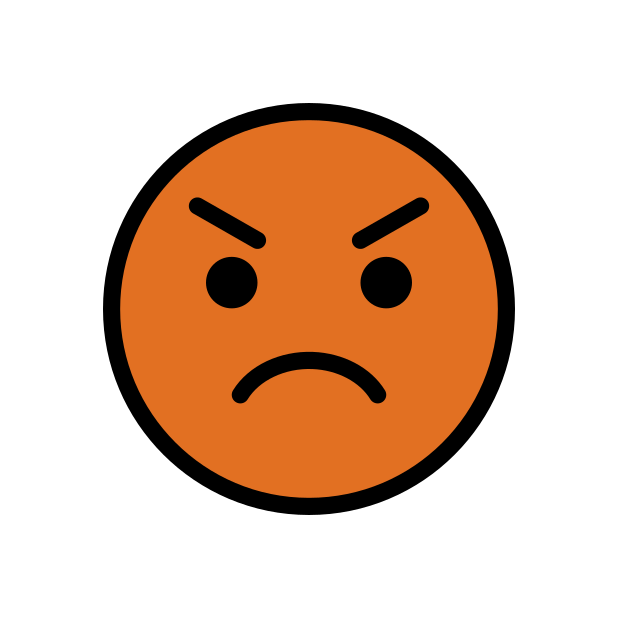
Emoji: 😡
Name: pouting face
Unicode: 0x1f621